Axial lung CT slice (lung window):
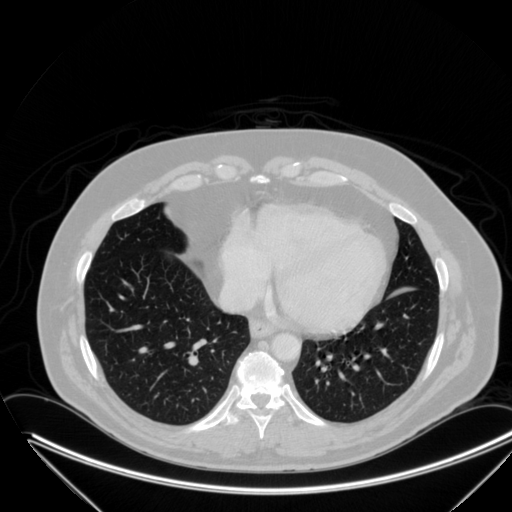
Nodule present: no